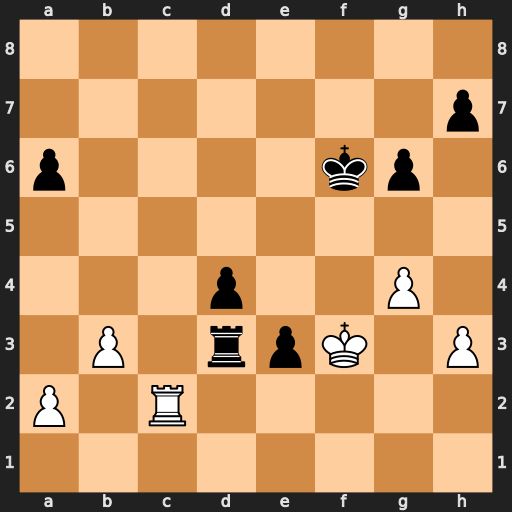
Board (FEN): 8/7p/p4kp1/8/3p2P1/1P1rpK1P/P1R5/8
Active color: w
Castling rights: -
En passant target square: -
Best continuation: Ke2 Rc3 Rxc3 dxc3 Kxe3